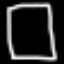
Label: square